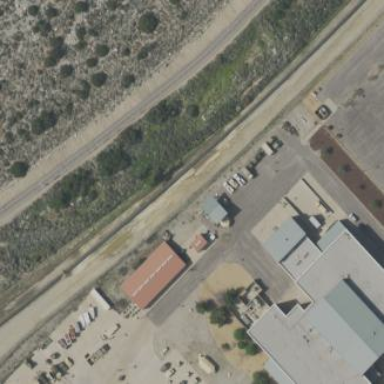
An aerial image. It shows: Military area with fence.